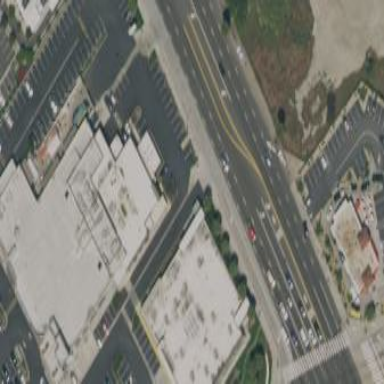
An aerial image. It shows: Retail building.